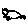
Label: cat